Question: I imported a file using pandas. Data look as follows:

I coded to get the data of 'open' from first day of every year saved as start_open and last day of the year saved as end_open for 27 years. My code is as follows:
'''
import pandas as pd
df = pd.read_csv(r'C:\Users\Shivank Chadda\Desktop\Data Analysis\BATS_SPY, 1D.csv')
df['time'] = pd.to_datetime(df['time'],unit='s').dt.normalize()
df['year'] = pd.DatetimeIndex(df['time']).year
sub_df=df[['year','open']]
n=1993
for i in sub_df['year']:
sub_93 = sub_df[(sub_df['year']==n) & (sub_df['year']<2022)]
start_open=sub_93.iloc[0]['open']
end_open=sub_93.iloc[-1]['open']
per= ((end_open-start_open)/start_open)*100
print('The value at the start of the year',n,'is:',start_open,'\nThe value at the end of year',n,' is:',end_open)
n+=1
i+=1
'''
The code prints following
'''
The value at the start of the year 1993 is: 43.9688
The value at the end of year 1993 is: 46.9375
The value at the start of the year 1994 is: 46.59375
The value at the end of year 1994 is: 46.20312
The value at the start of the year 1995 is: 45.70312
The value at the end of year 1995 is: 61.46875
The value at the start of the year 1996 is: 61.40625
The value at the end of year 1996 is: 75.28125
The value at the start of the year 1997 is: 74.375
The value at the end of year 1997 is: 96.875
'''
'''
File "C:\Users\Shivank Chadda\Desktop\Data Analysis\untitled7.py", line 16, in <module>
start_open=sub_93.iloc[0]['open']
File "C:\Users\Shivank Chadda\anaconda3\lib\site-packages\pandas\core\indexing.py", line 879, in __getitem__
return self._getitem_axis(maybe_callable, axis=axis)
File "C:\Users\Shivank Chadda\anaconda3\lib\site-packages\pandas\core\indexing.py", line 1496, in _getitem_axis
self._validate_integer(key, axis)
File "C:\Users\Shivank Chadda\anaconda3\lib\site-packages\pandas\core\indexing.py", line 1437, in _validate_integer
raise IndexError("single positional indexer is out-of-bounds")
IndexError: single positional indexer is out-of-bounds
'''
I have two questions
(1) How should I resolve this error?
(2) I want to get an array that contains year, start_open, end_open, and percentage rather than to print in sentence. If possible I would want to make a .csv of the data collected.
Please let me know what should be my next steps
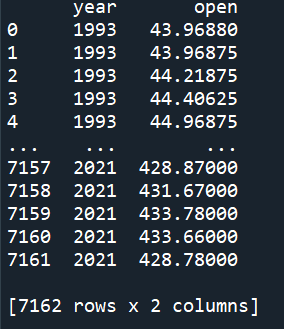
Answer: I can't test it but error shows problem with 'IndexError' in
'''
start_open = sub_93.iloc[0]['open']
'''
so probably you get empty 'sub_93' and it doesn't have '[0]' (and '[-1]').
You should check it and skip calculations
'''
sub_93 = sub_df[(sub_df['year'] == n) & (sub_df['year'] < 2022)]
if len(sub_93) == 0:
print('No data for year', n)
else:
start_open = sub_93.iloc[0]['open']
end_open = sub_93.iloc[-1]['open']
per = ((end_open-start_open)/start_open)*100
print('The value at the start of the year', n, 'is:', start_open, '
The value at the end of year', n,'is:', end_open)
n += 1
'''
---
Second problem - with creating list - seems so simple so I didn't even think about it.
- before 'for'-loop create list 'results = []'.- inside 'for'-loop append values 'results.append([year, start_open, end_open, percentage])'
and you get list with sublists.
You may convert it to 'pandas.DataFrame' and save it as 'CSV'
'''
# - before 'for'-loop -
results = []
# - 'for'-loop -
for i in sub_df['year']:
# ... code ...
results.append( [year, start_open, end_open, percentage] )
# - after 'for'-loop -
df_results = pd.DataFrame(results, header=["Year", "Start", "End", "Percentage"])
#df_results.to_csv("output.csv", index=False)
df_results.to_csv("output.csv")
'''